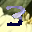
Label: 3